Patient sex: M
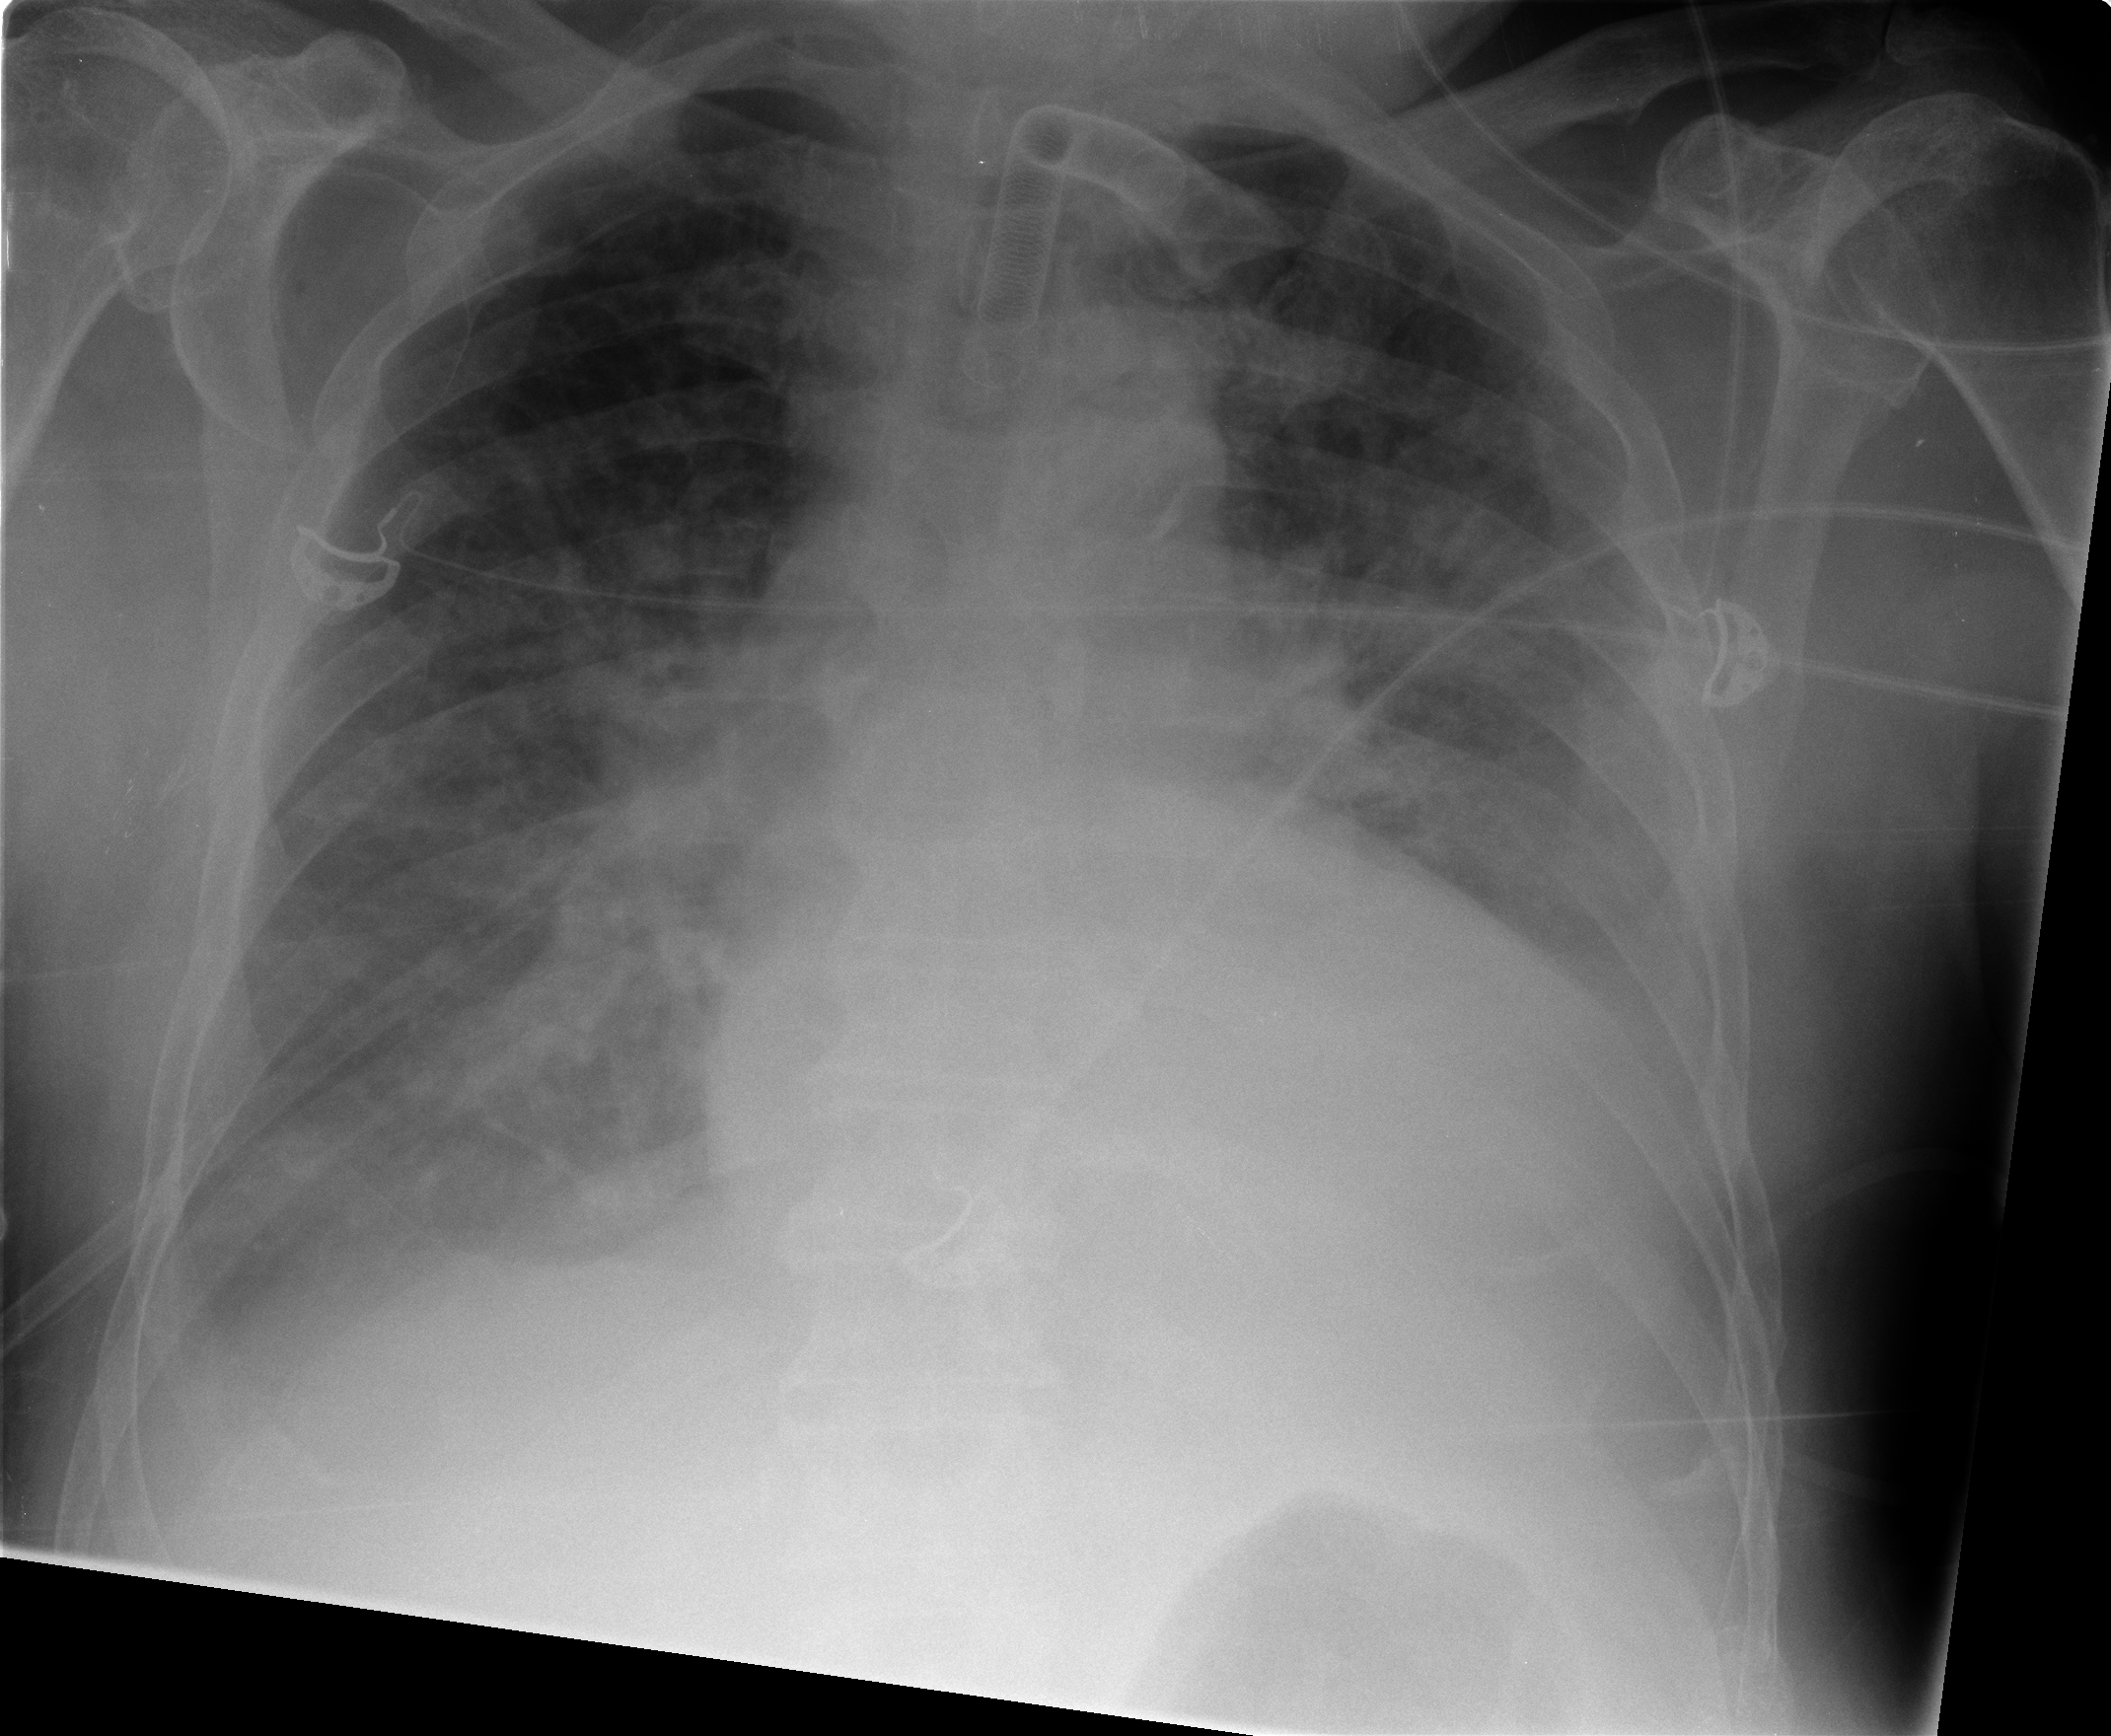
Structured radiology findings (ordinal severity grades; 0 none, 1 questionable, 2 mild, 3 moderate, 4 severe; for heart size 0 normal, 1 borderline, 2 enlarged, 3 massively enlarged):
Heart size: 2
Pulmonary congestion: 3
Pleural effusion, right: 2
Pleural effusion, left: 2
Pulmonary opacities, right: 3
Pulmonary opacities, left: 3
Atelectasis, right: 2
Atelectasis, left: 2